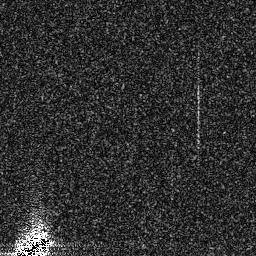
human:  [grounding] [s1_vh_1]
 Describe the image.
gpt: In the satellite image, there is  <ref>1 medium ship </ref> <box>[[5, 91, 19, 99, 0]]</box> located at bottom left.